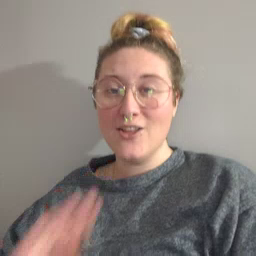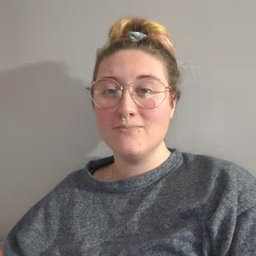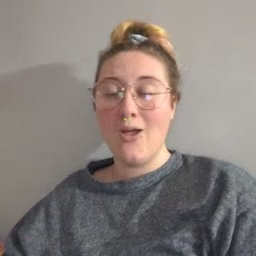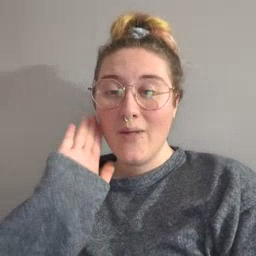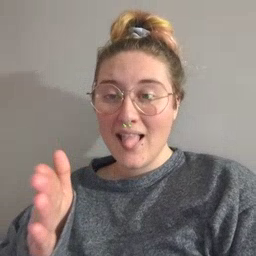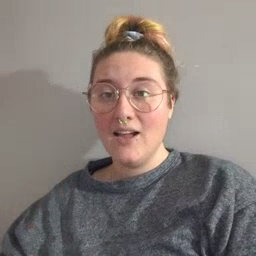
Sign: will